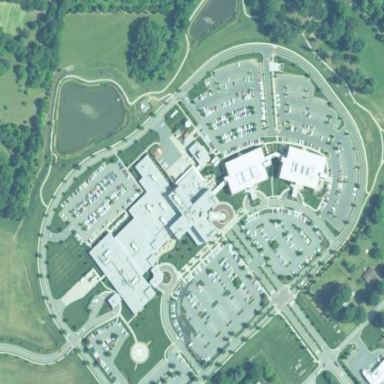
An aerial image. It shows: Healthcare facility identified as hospital.